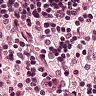
Metastatic tissue present: no